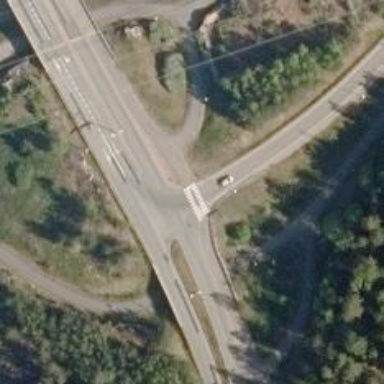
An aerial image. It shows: Asphalt trunk link road.